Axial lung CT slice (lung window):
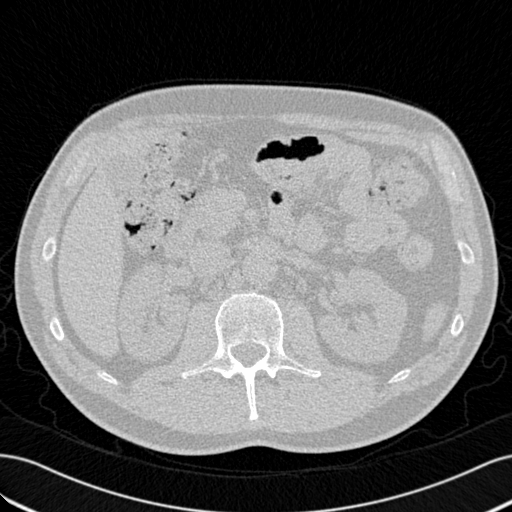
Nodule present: no